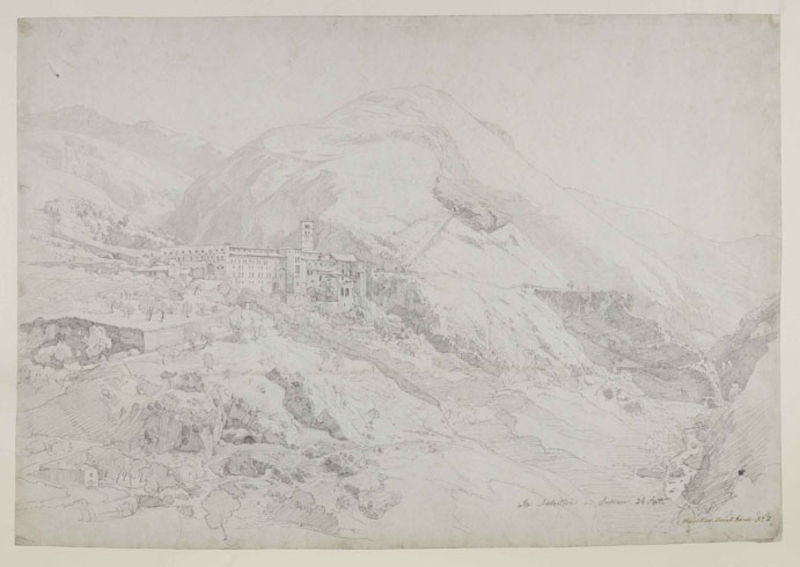
Titel: Kloster Sta. Scholastica bei Subiaco
Künstler: Johann Wilhelm Schirmer
Standort: Karlsruhe
Institution: Staatliche Kunsthalle Karlsruhe
Schlagwörter: baum, berg, felsen, himmel, wasser, aquarell, bäume, fluss, kirchturm, landschaft, stadt, fenster, grau, hell, schwarz, skizze, weiss, zeichnung, gebäude, haus, schloss, weg, architektur, blass, stein, steine, signatur, bach, ferne, häuser, hügel, brücke, busch, hütte, kirche, wiesen, pflanzen, höhle, tal, wald, wasserfall, zart, turm, garten, deutschland, schrift, papier, ansicht, fassade, fassaden, italien, abhang, berge, farben, gebirge, gipfel, hang, dorf, mauer, gelände, graphik, schlucht, bauernhof, hof, romantik, strom, hotel, wein, inschrift, unterschrift, burg, kloster, festung, groß, schweiz, radierung, titel, text, bleistift, österreich, bleistiftzeichnung, mittelalter, flusstal, stadtmauer, kluft, campanile, mittelgrund, zeichung, assisi, schwarzt, kampanile, itlien, 1600, 1800, 1700, 2800, auerell, dominierend, gebüshc, gpifel